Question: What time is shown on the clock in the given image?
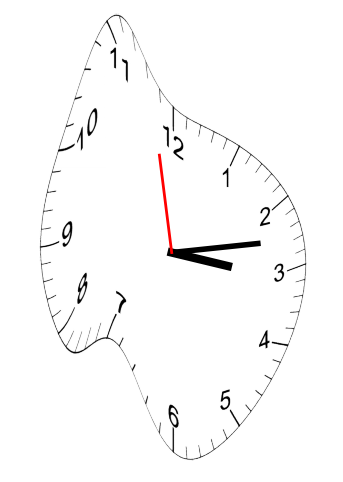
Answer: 03:12:58